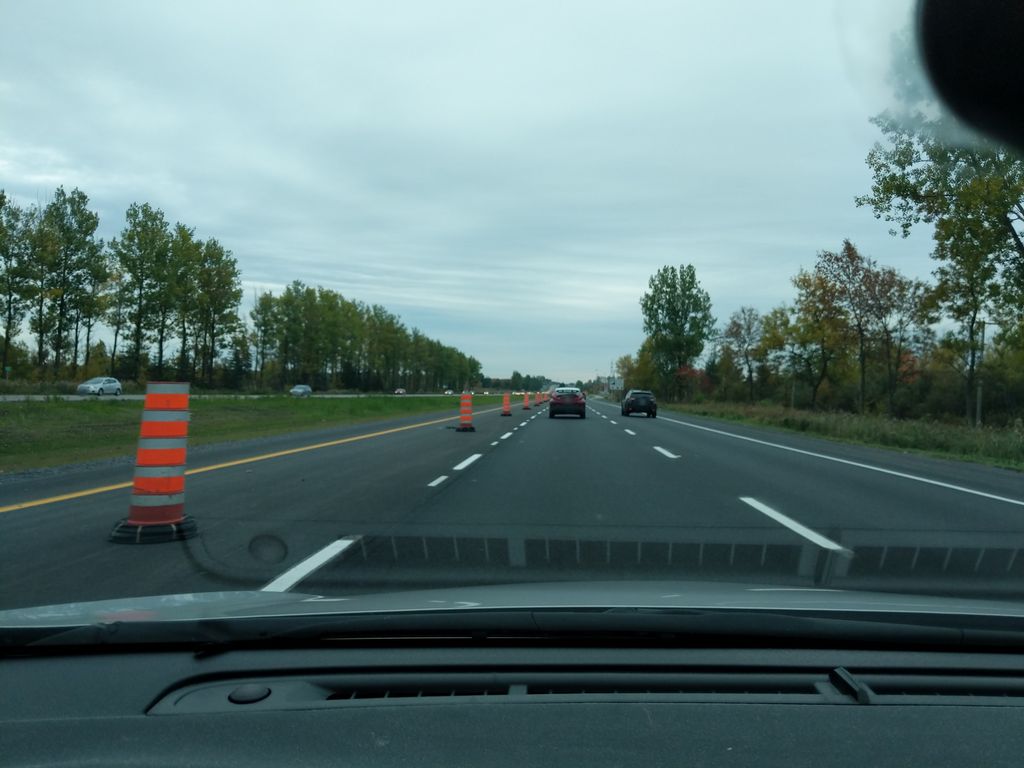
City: quebec_city